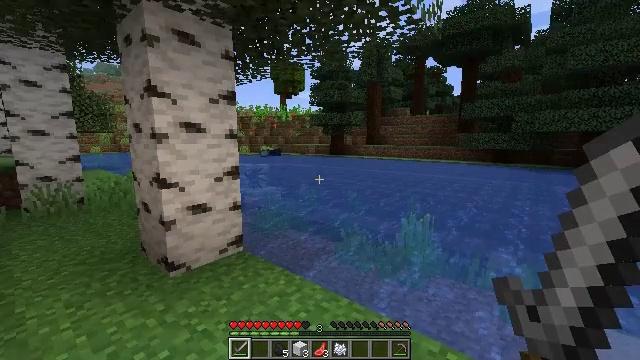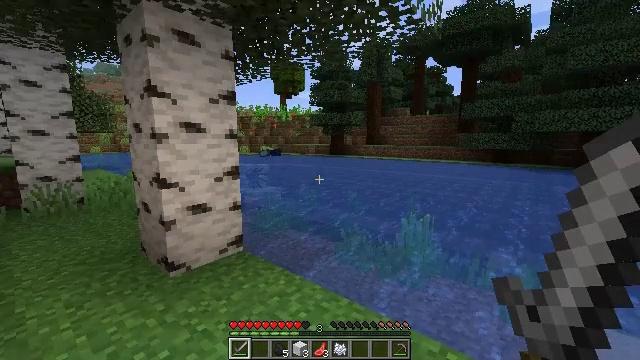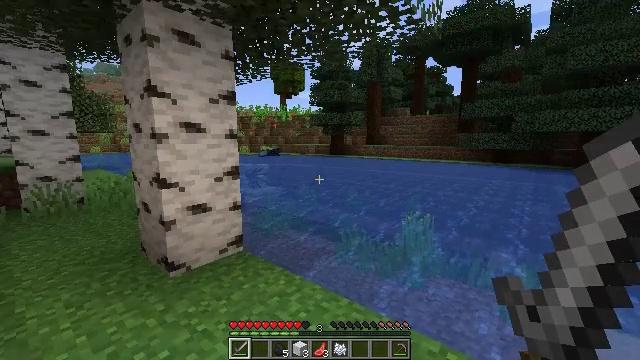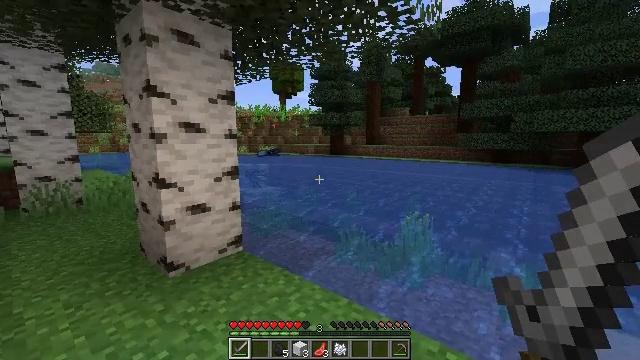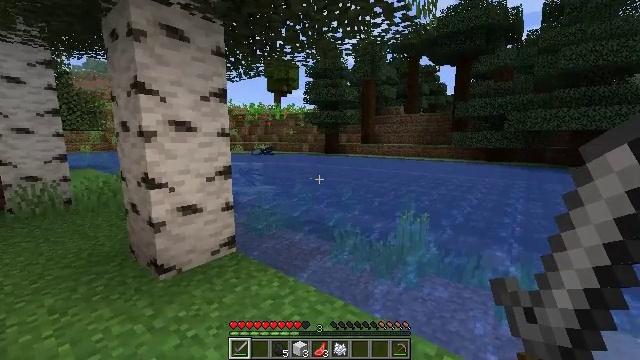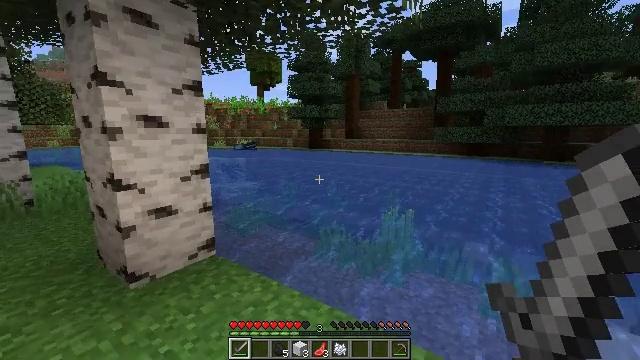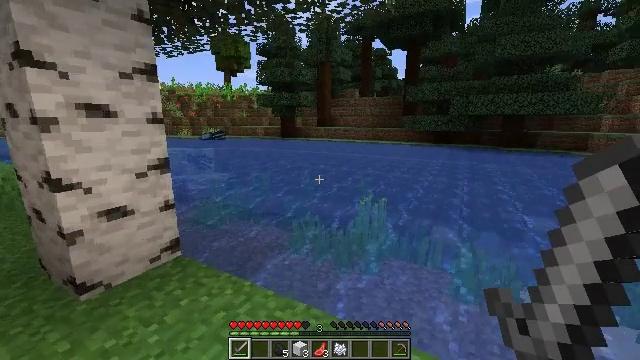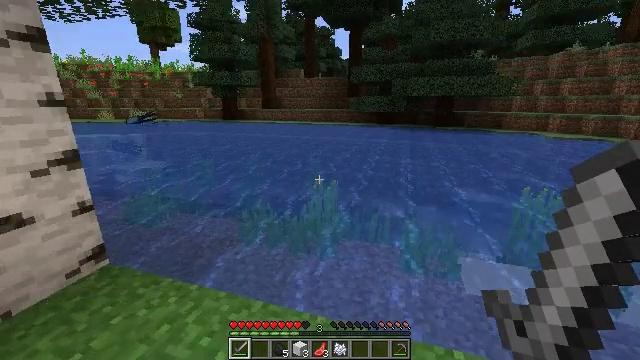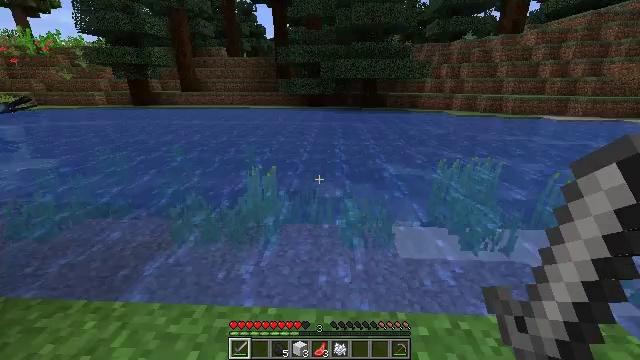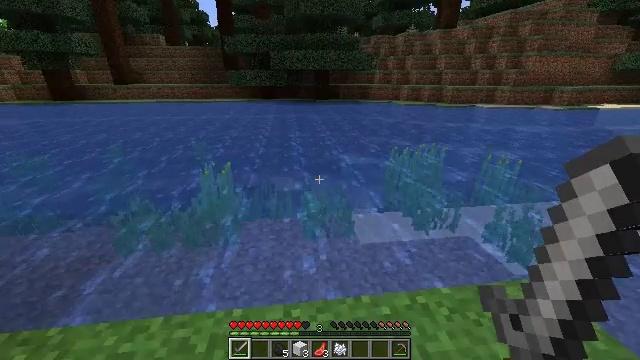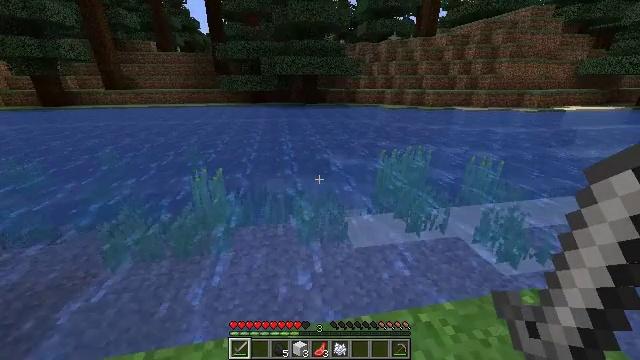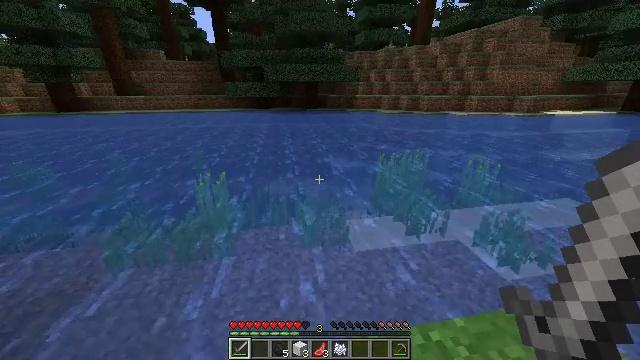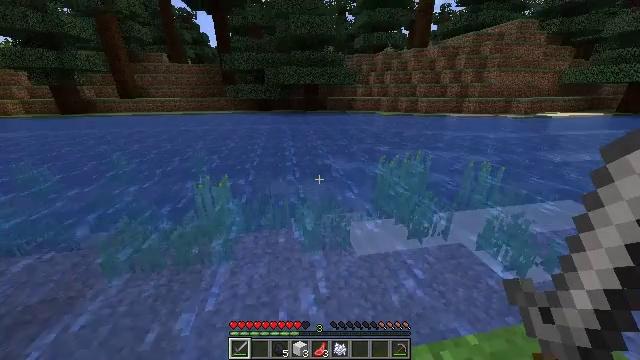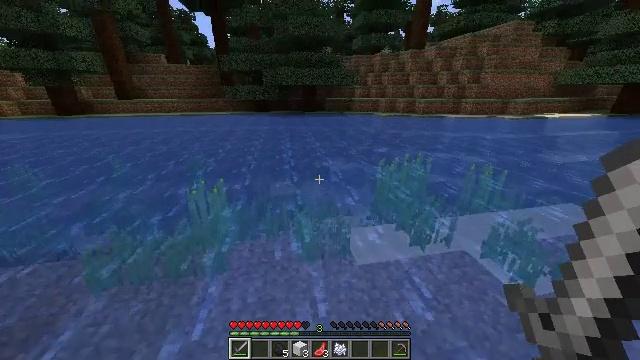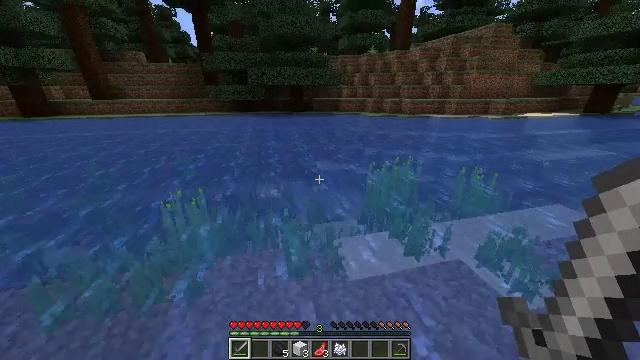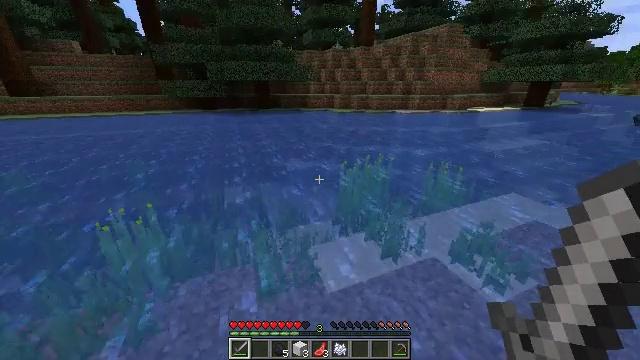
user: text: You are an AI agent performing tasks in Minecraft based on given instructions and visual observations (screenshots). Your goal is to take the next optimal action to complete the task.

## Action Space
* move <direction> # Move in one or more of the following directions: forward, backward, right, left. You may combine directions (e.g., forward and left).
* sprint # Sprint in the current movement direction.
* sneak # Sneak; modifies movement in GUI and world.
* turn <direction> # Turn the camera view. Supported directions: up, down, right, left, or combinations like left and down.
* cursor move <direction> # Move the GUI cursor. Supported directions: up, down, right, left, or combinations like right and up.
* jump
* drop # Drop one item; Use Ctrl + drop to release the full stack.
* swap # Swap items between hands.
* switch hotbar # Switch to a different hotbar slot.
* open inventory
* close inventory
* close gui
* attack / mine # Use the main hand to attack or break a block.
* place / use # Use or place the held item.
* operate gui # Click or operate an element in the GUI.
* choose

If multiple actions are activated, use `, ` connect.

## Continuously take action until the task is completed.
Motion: motion action
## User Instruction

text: Hunt fish.
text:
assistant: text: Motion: no_op
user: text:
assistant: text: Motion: no_op
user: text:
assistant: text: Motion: no_op
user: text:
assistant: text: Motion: move forward, turn right
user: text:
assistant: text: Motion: move forward, turn right and down
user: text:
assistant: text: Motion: move forward, turn right and down
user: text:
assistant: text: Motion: turn right and down
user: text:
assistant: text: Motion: turn right and down
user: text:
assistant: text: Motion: move forward, turn right and down
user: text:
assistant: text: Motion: move forward, turn right
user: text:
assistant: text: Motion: move forward
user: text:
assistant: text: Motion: move forward
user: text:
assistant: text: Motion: move forward
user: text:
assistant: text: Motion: move forward, turn right
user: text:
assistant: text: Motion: move forward, turn right and down
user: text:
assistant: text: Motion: move forward, turn right and down
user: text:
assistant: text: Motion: move forward, turn right and down
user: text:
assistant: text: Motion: move forward, turn right
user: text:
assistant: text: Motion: move forward, turn right and up
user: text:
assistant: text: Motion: move forward, turn right and up
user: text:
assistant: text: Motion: move forward, turn right and up
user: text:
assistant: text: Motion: move forward, turn right and up
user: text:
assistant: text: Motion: move forward
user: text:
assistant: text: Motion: move forward
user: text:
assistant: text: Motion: move forward
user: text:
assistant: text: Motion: move forward
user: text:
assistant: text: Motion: move forward
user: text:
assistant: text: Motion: move forward, turn right
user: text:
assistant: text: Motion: move forward, turn right
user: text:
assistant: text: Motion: move forward, turn right